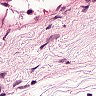
Metastatic tissue present: no